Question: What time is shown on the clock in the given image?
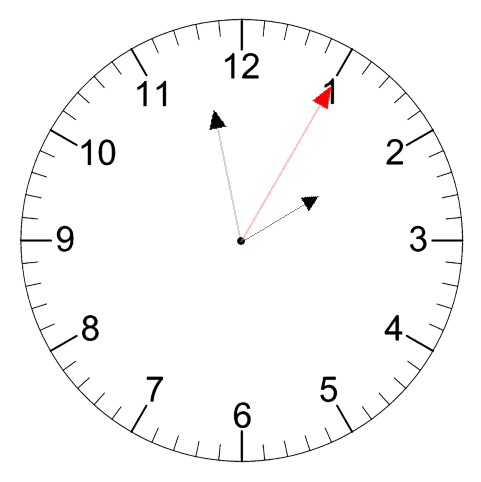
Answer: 01:58:05